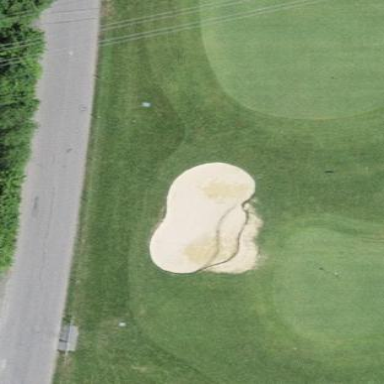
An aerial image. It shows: Golf bunker filled with sandy terrain.